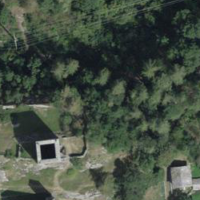
EUNIS habitat code: 24
Species observed at this site:
Corylus avellana